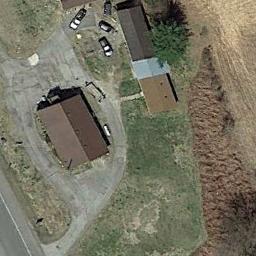
Label: residential